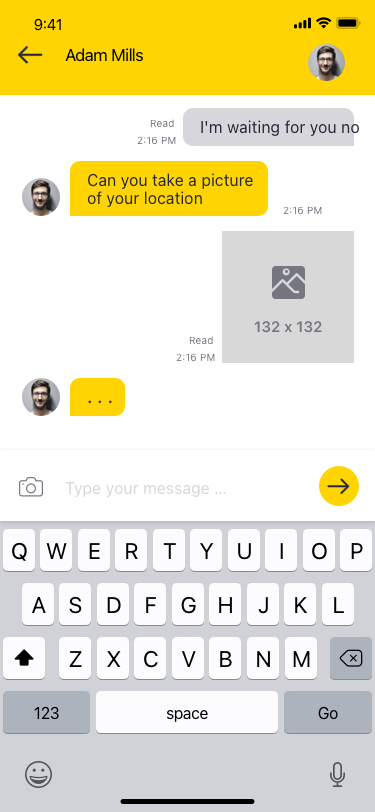
Text in this UI design:
. . .
Can you take a picture of your location
2:16 PM
I'm waiting for you no
Read
2:16 PM
Type your message …
Read
2:16 PM